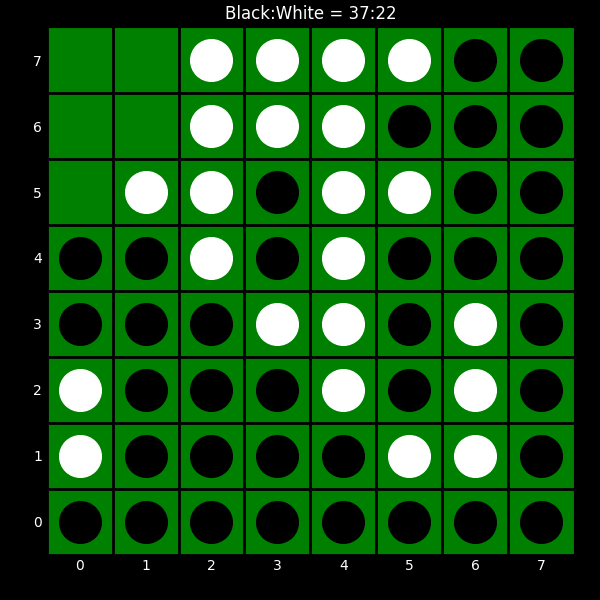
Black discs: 37
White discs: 22